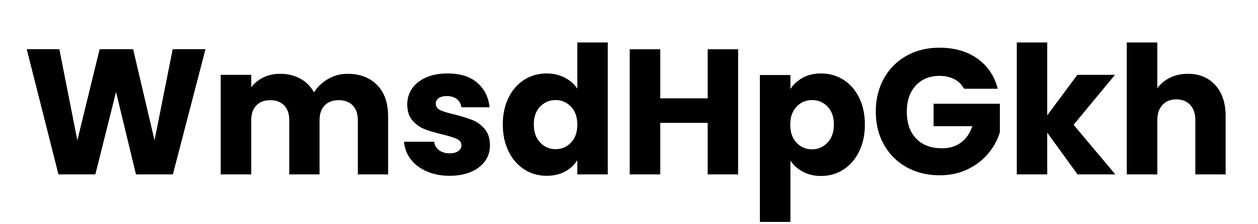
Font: Poppins-Bold